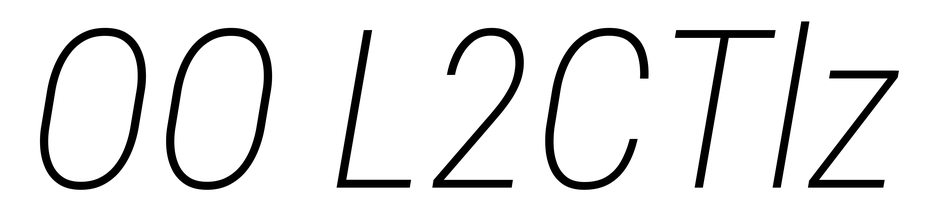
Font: Roboto-Italic_Condensed_ExtraLight_Italic